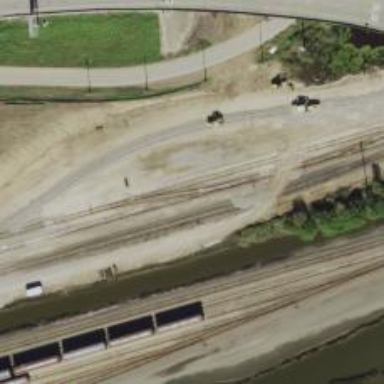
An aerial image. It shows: Railway track.